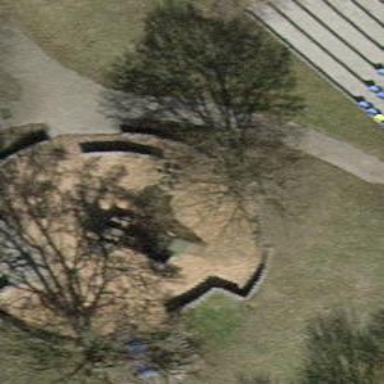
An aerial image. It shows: Playground featuring stepping stones made of concrete.